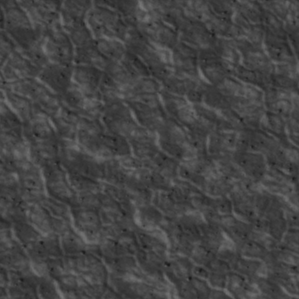
Label: non_frost